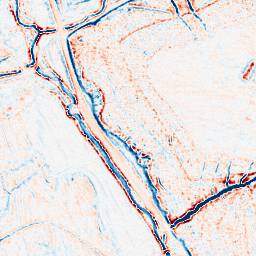
Category: edge_preserving
Decomposition family: bilateral
Decomposition parameters: d: 9
sigma_color: 150
sigma_space: 50
Upsampling method: sinc_blackman
Upsampling parameters: scale: 4
kernel_size: 8
Upsampling scale: 4